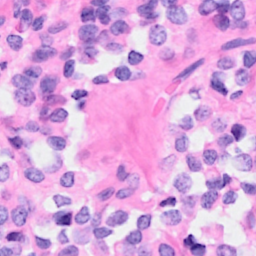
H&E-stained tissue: Breast